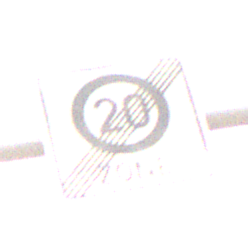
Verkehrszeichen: EndeZone20
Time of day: MorningAfternoon
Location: Outdoor (Nature)
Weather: Overcast
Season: NotSpecified
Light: Natural